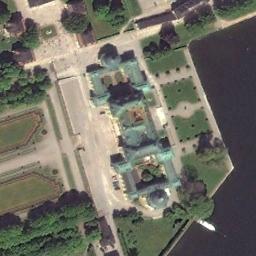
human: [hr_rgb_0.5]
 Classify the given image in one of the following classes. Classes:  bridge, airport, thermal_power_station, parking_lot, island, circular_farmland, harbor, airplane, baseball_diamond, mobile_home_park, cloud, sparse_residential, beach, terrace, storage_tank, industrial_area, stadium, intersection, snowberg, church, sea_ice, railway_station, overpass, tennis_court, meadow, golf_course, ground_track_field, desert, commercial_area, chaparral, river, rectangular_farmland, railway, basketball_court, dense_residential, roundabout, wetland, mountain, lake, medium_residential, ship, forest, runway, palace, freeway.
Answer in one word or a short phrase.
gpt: palace